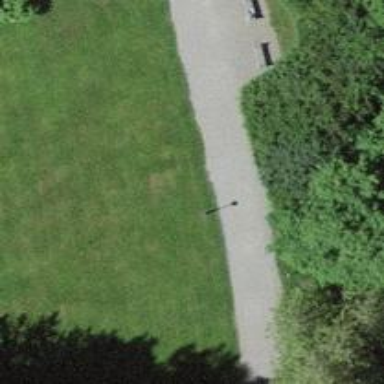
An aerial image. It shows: Footway with pebblestone surface.